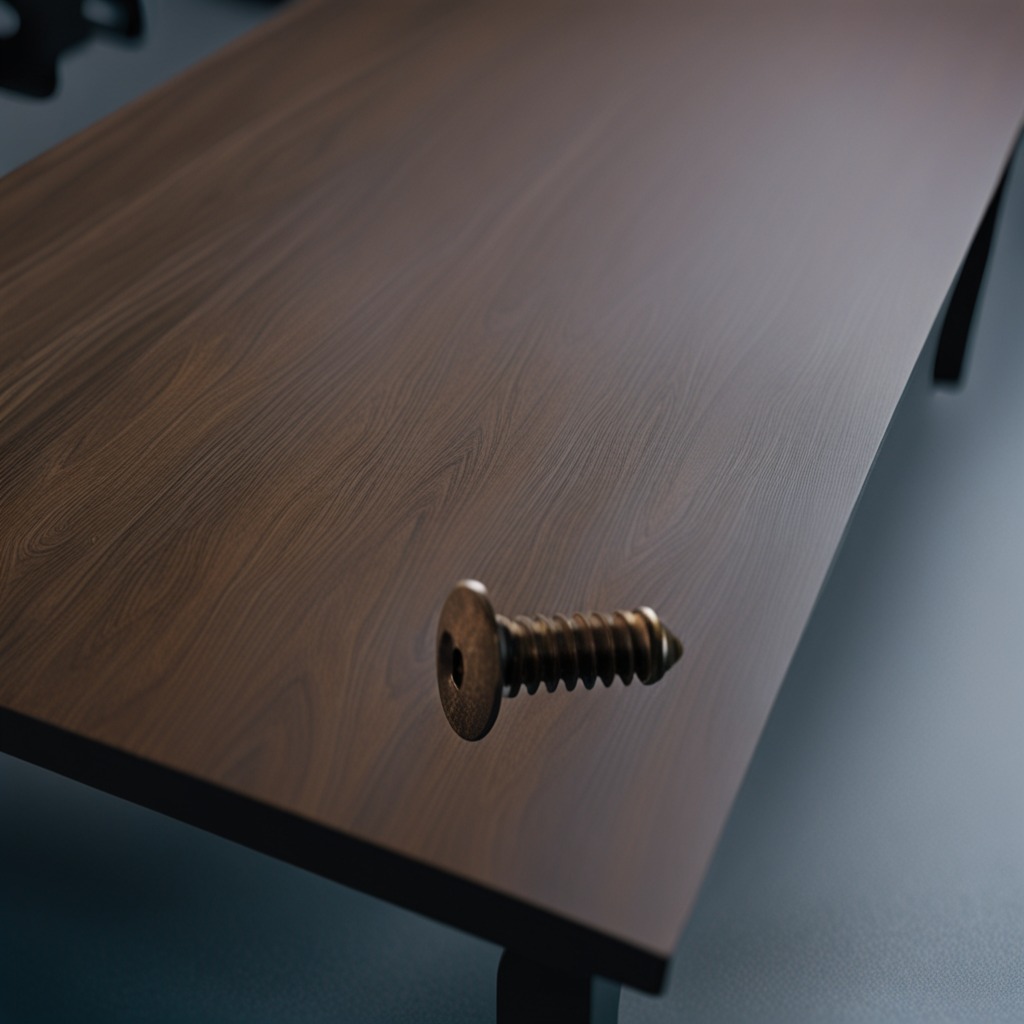
A metal screw lies on a table.